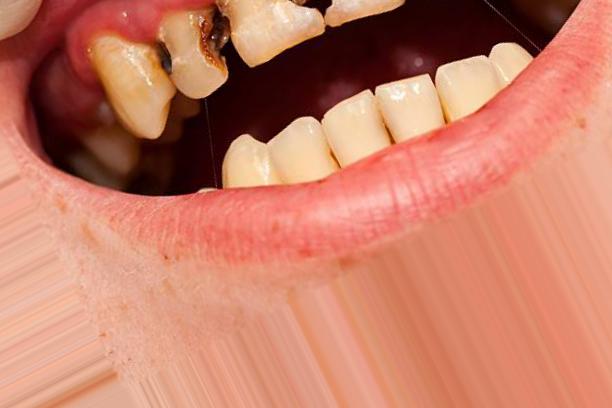
Condition: Caries